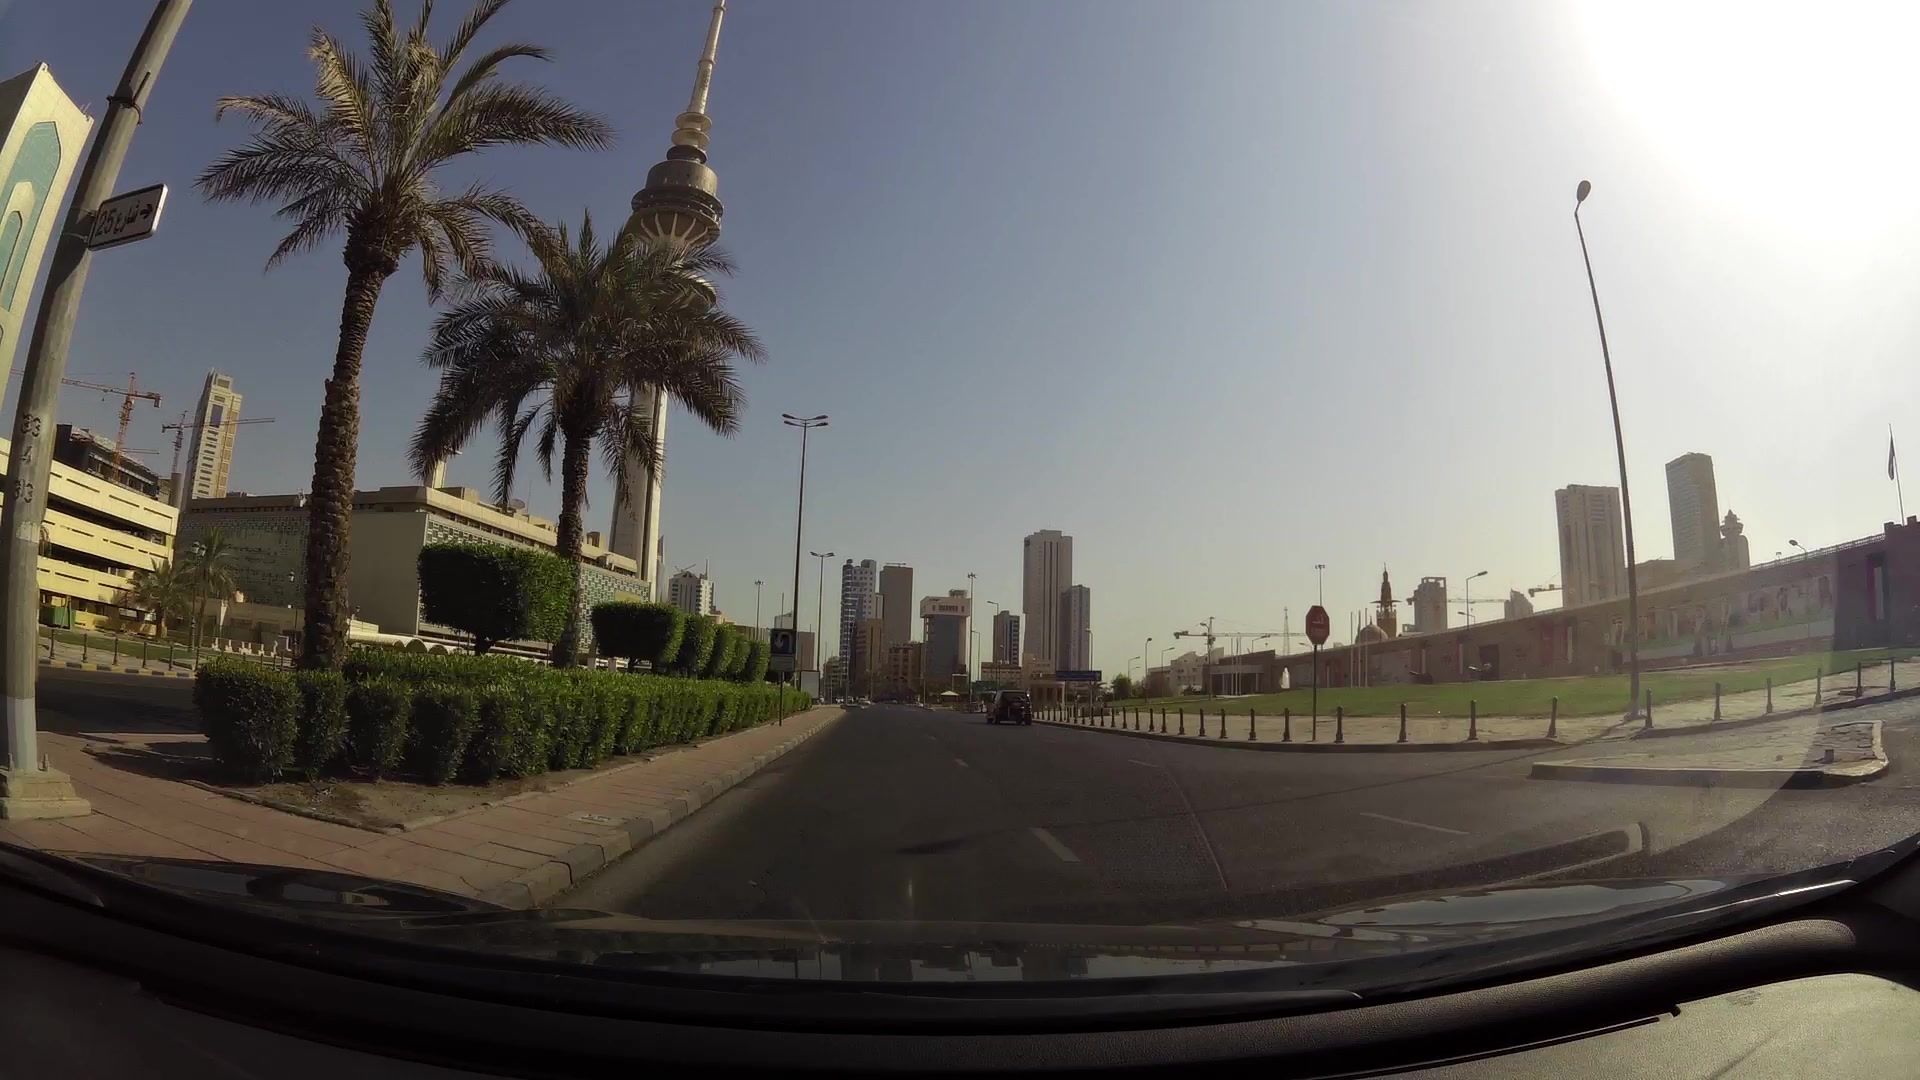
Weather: clear
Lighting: day
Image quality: good
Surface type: driving surface
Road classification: secondary
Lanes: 3
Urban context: urban centre
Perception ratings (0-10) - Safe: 4.42, Lively: 7.86, Beautiful: 1.18, Boring: 3.75, Depressing: 2.9, Wealthy: 7.7